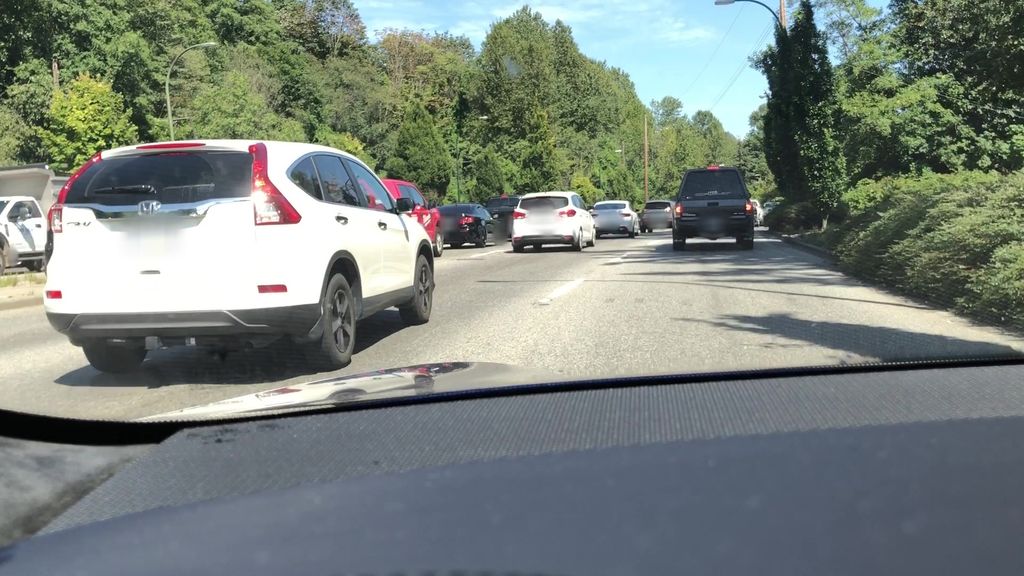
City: vancouver